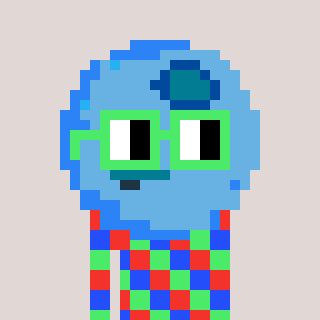
a pixel art character with square light green glasses, a blueberry-shaped head and a grayscale-colored body on a warm background